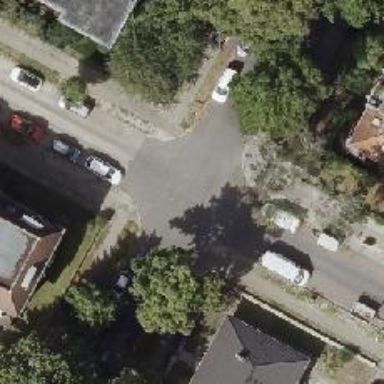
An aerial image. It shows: Residential road with sidewalks on both sides.